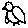
Label: bird